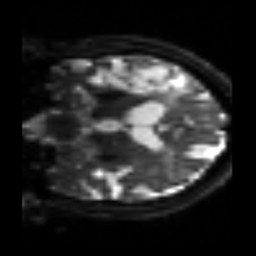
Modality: sbref
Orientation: coronal
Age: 69
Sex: male
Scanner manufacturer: siemens
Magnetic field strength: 3 T
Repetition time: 3.2 s
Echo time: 0.081 s